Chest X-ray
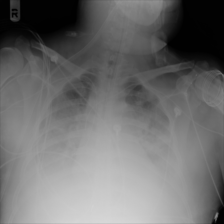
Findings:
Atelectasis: negative
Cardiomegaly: negative
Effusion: positive
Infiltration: negative
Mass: negative
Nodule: negative
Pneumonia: negative
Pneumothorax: negative
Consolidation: negative
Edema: negative
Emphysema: negative
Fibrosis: negative
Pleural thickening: negative
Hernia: negative